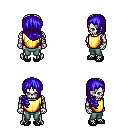
a pixel art fantasy rpg character, male body template, skeleton, gold chest armor, teal pants, blue right-swept hairstyle, ghillies, four views (front, back, left, right), 2x2 character sprite sheet, small pixel art, hard edges, no anti-aliasing